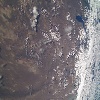
Label: land